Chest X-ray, PA view. Patient: 57 years old, sex M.
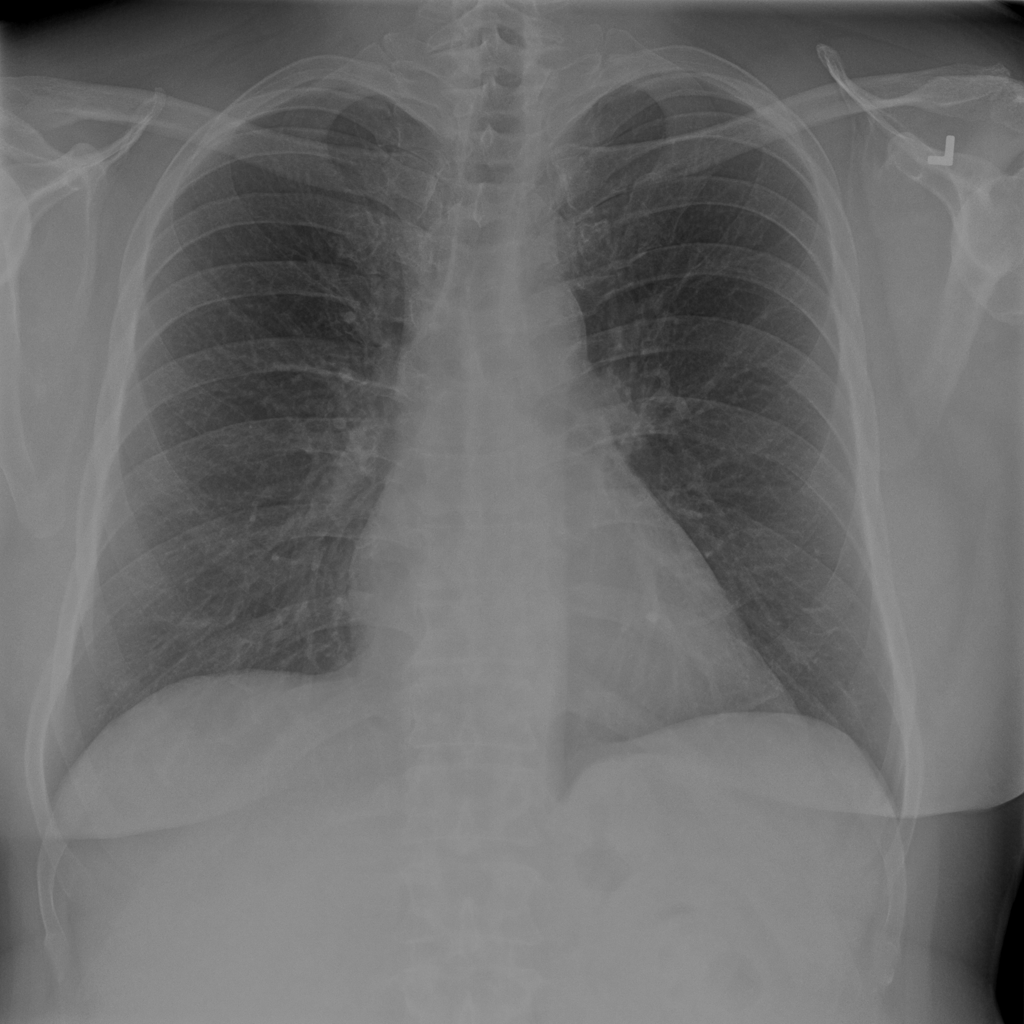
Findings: No Finding